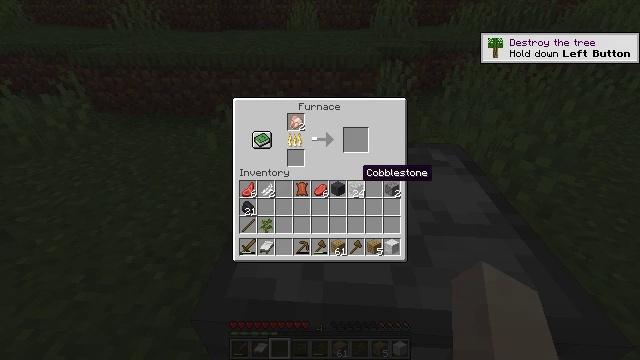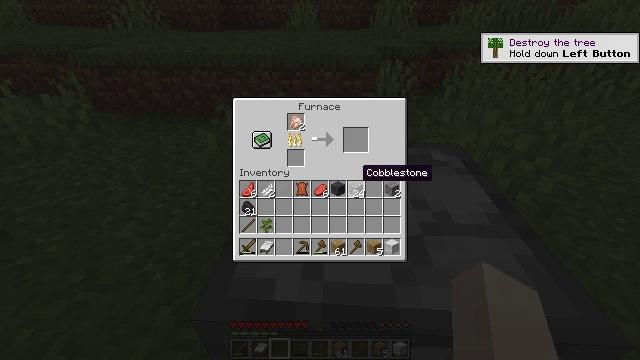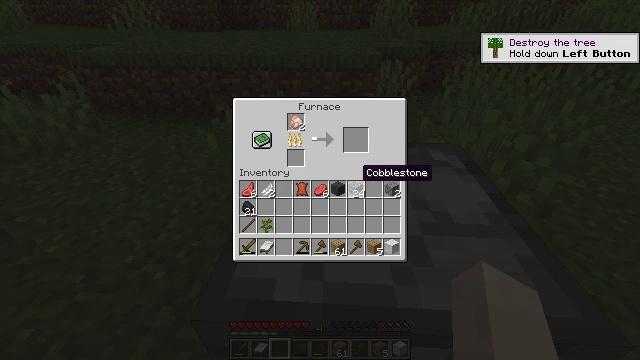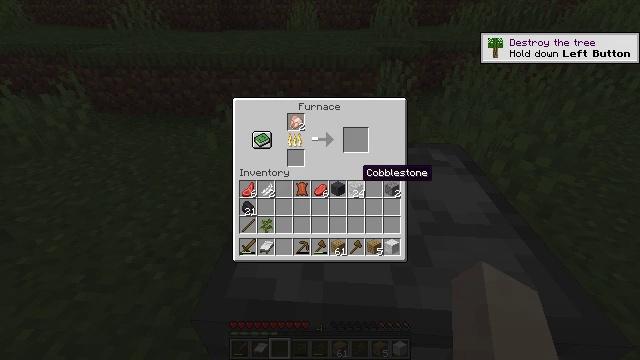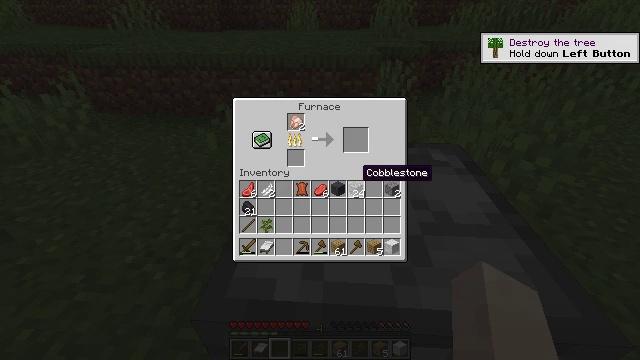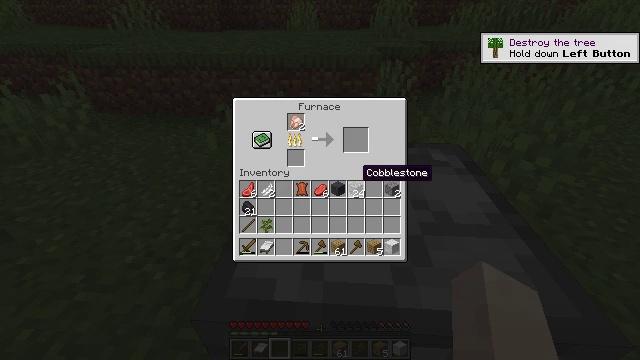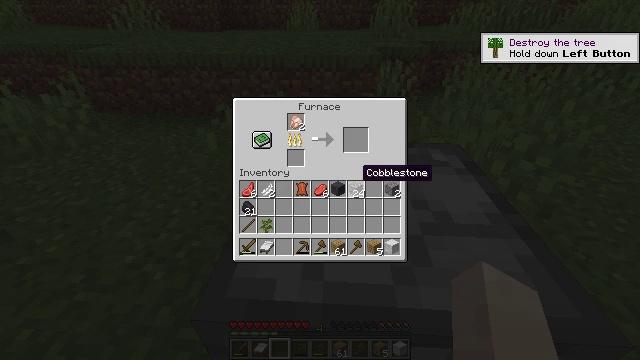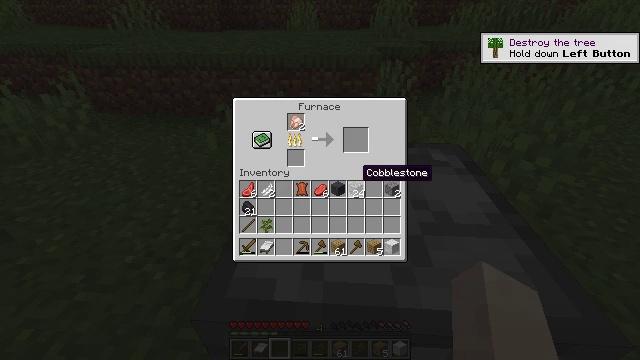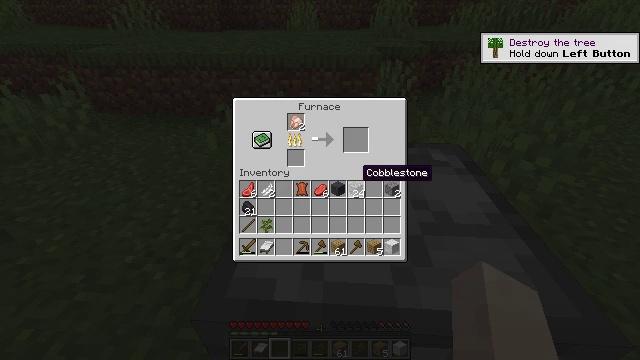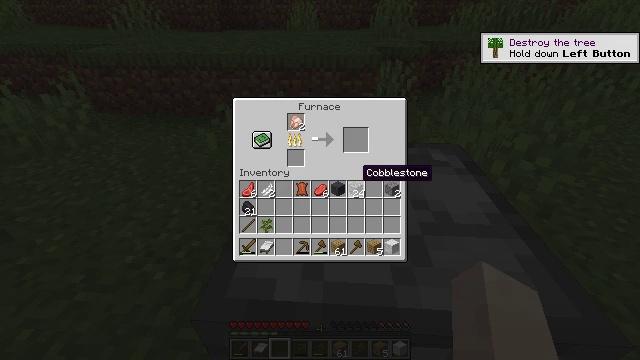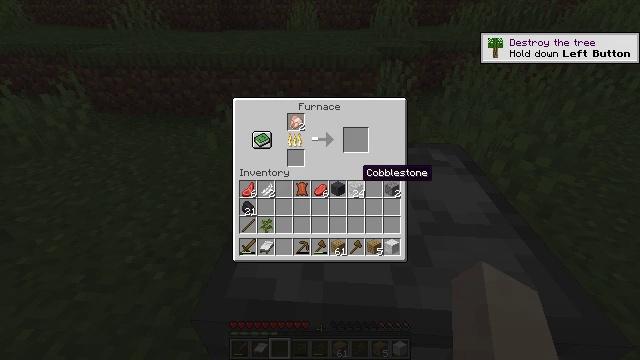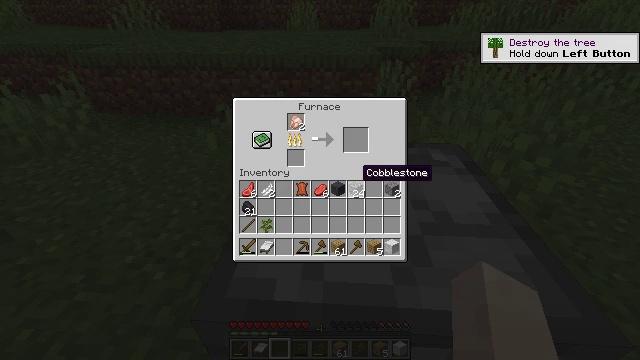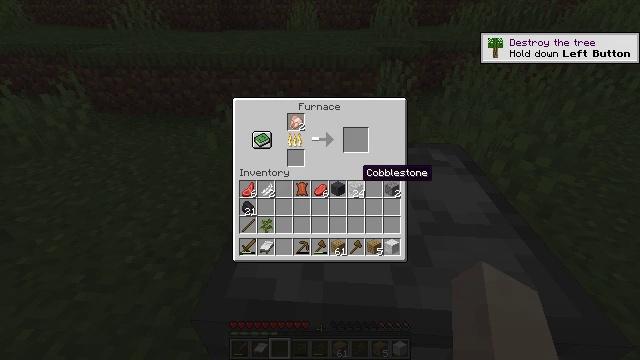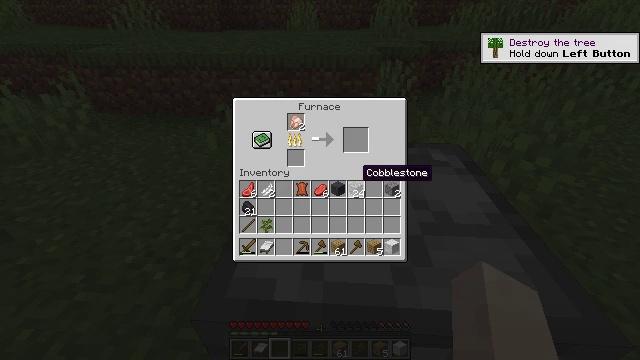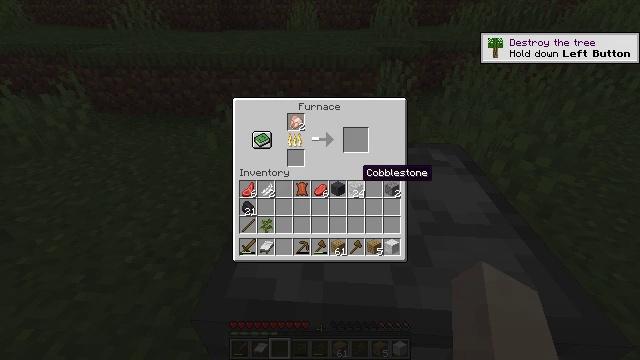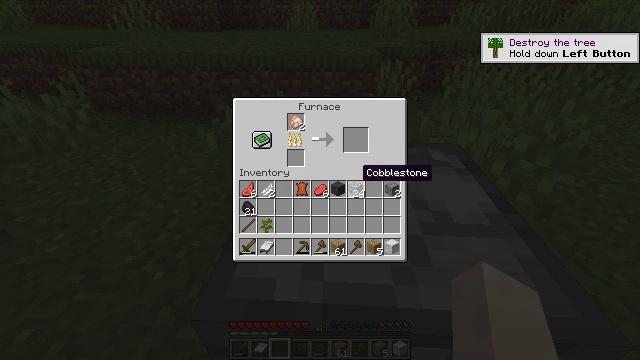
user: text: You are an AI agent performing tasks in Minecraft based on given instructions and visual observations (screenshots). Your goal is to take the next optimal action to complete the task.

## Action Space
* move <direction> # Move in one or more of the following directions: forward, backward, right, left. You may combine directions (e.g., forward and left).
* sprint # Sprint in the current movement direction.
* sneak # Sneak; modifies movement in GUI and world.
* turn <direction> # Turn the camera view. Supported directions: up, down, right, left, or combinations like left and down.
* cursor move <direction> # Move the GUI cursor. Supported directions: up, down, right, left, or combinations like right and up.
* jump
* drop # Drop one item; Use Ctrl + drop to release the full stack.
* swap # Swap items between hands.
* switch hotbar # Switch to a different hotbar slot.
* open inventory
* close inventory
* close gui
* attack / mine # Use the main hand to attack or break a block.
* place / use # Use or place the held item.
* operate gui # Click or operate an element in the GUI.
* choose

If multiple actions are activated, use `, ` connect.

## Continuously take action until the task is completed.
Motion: motion action
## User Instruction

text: Smelt a cooked chicken.
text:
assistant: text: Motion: no_op
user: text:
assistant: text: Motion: no_op
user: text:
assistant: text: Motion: no_op
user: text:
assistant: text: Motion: no_op
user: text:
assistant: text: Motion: no_op
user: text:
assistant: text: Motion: no_op
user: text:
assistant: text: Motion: no_op
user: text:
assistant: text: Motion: no_op
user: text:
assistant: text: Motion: no_op
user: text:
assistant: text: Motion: no_op
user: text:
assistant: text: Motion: no_op
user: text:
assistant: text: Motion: no_op
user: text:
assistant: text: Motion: no_op
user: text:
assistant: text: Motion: no_op
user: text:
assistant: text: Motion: no_op
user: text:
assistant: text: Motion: no_op
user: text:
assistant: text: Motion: no_op
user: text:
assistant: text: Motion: no_op
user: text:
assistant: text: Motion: no_op
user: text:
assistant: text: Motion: no_op
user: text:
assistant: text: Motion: no_op
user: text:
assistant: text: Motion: no_op
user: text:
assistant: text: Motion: no_op
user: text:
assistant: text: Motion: no_op
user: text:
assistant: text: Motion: no_op
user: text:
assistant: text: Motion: no_op
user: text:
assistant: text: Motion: no_op
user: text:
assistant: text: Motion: no_op
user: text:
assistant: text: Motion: no_op
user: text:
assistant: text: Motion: no_op